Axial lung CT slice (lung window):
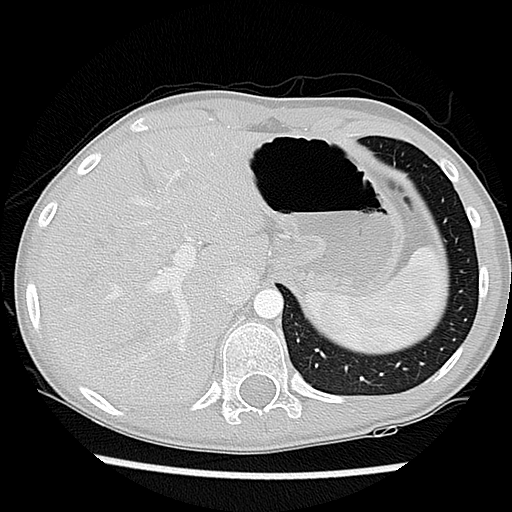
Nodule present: no